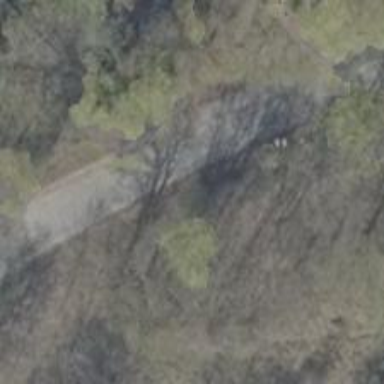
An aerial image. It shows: Disused railway with 1 track. This railway has historical significance.